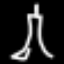
Label: The Eiffel Tower